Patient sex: M
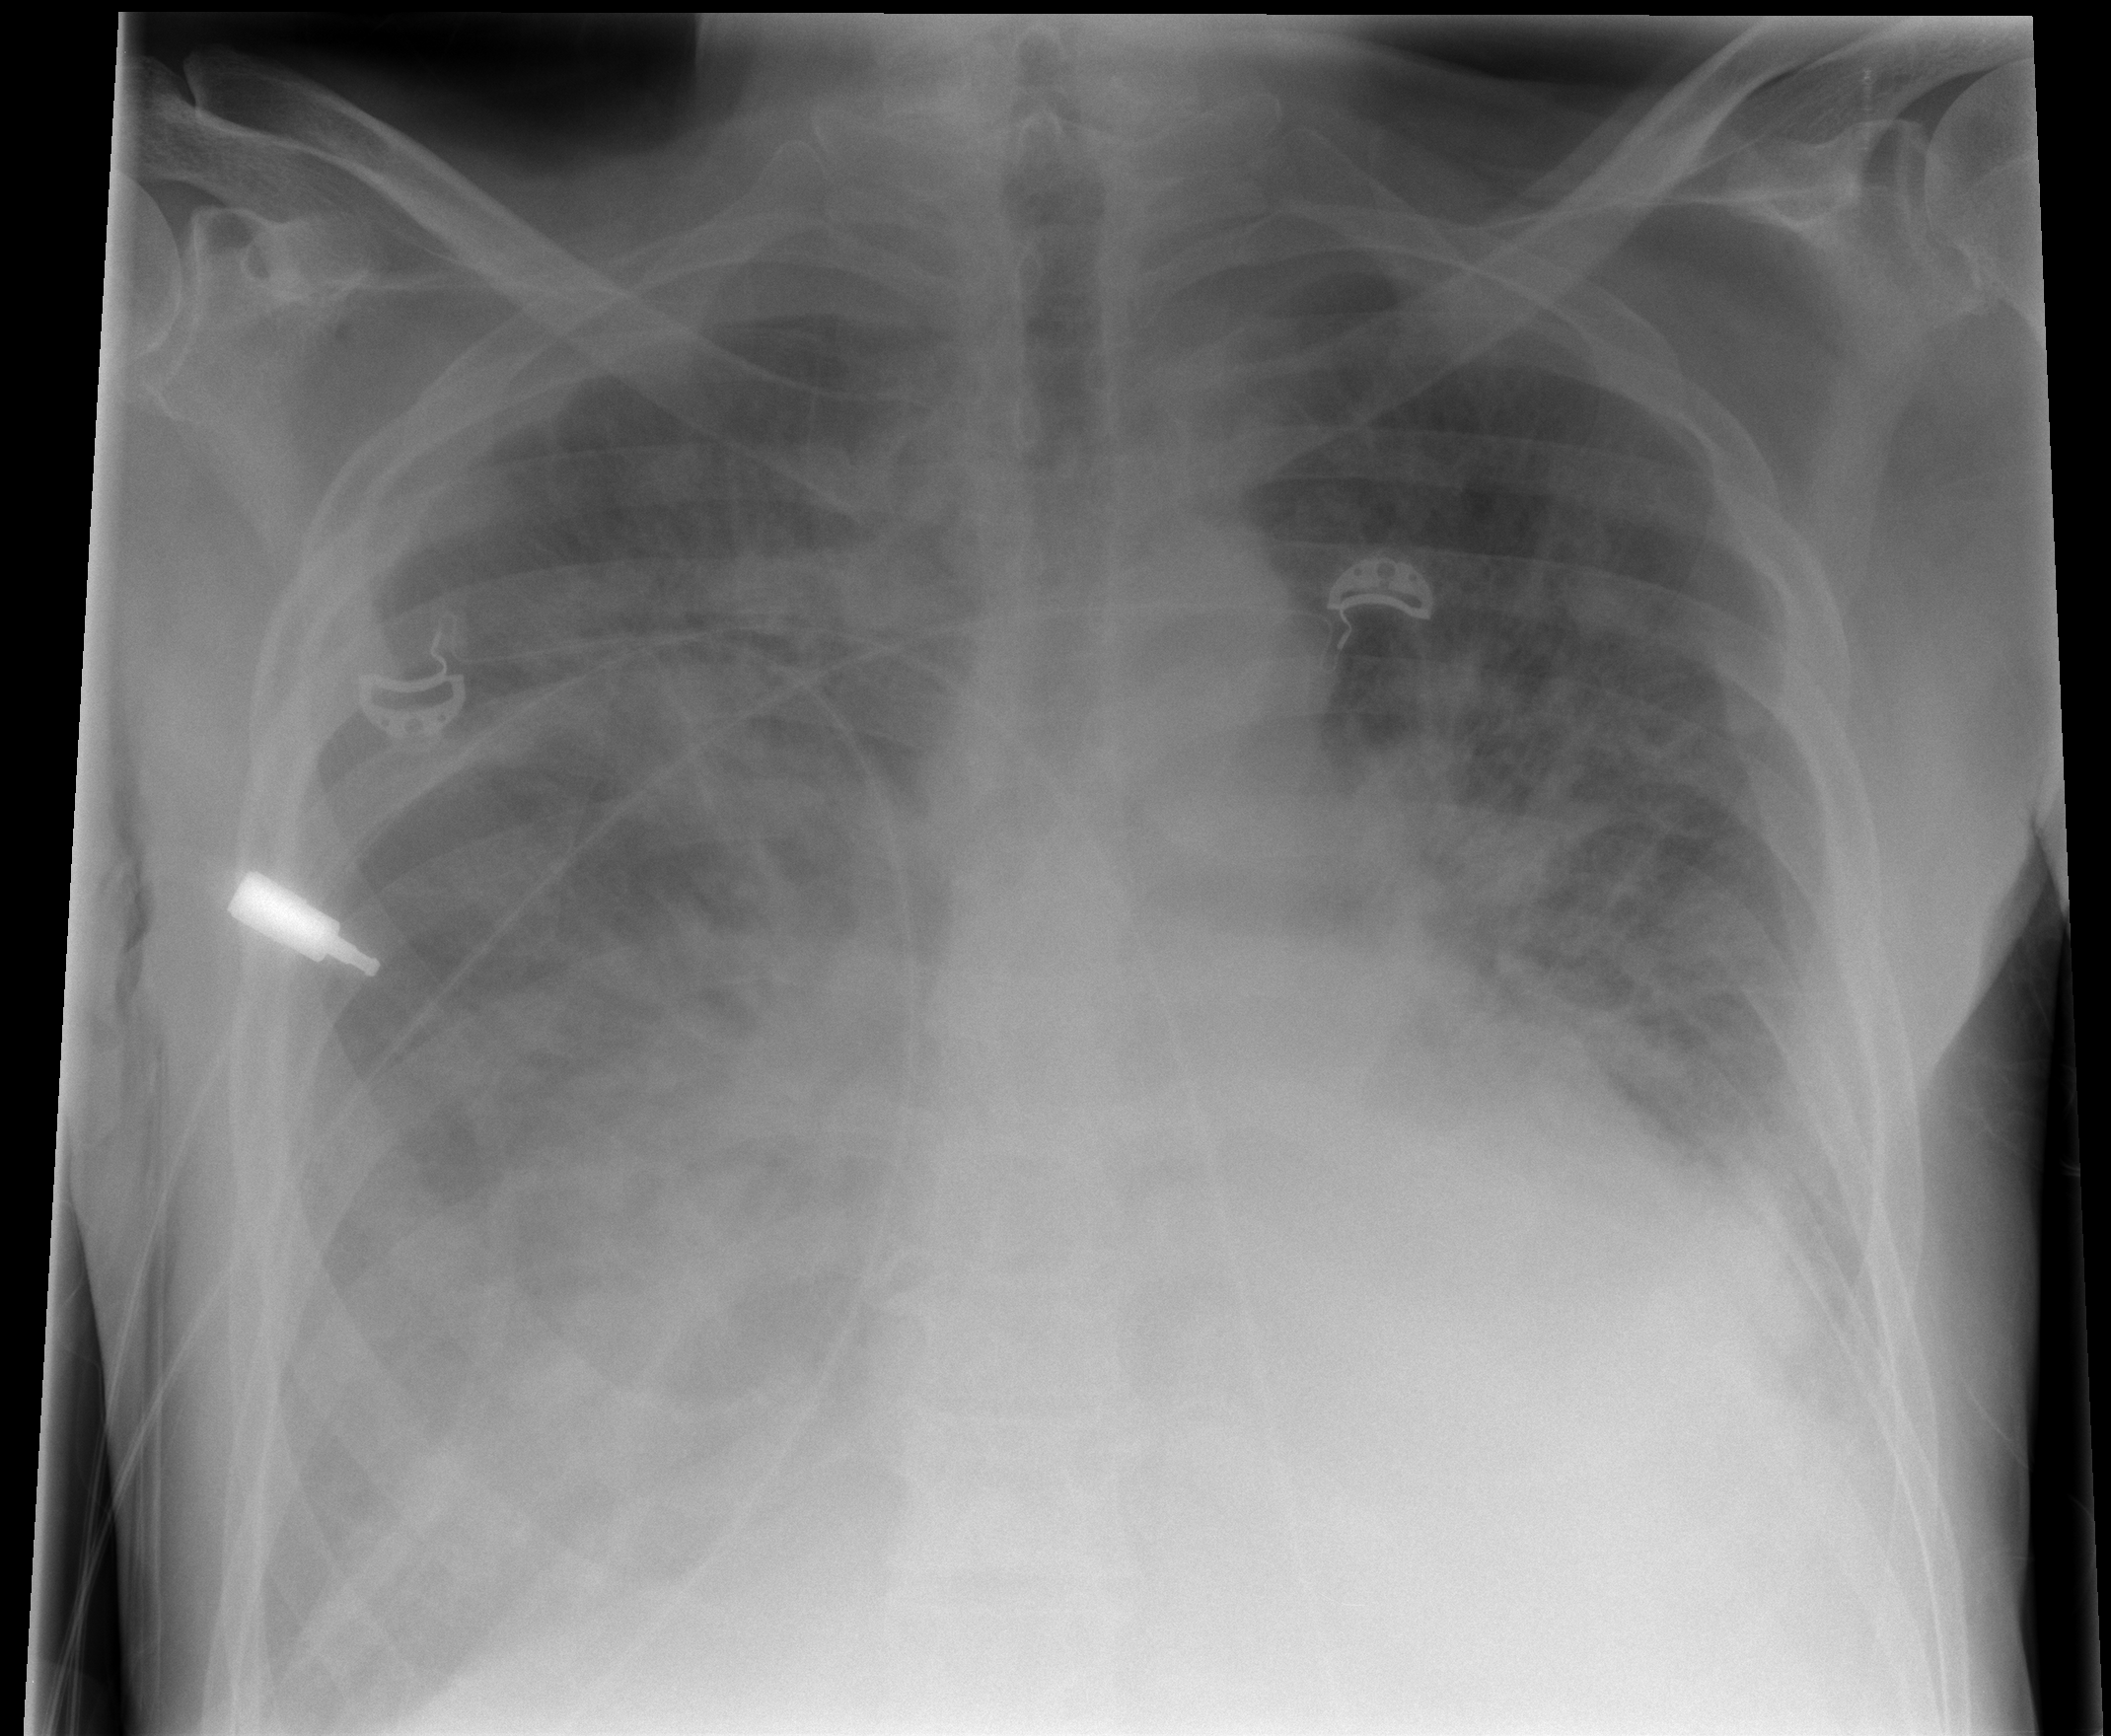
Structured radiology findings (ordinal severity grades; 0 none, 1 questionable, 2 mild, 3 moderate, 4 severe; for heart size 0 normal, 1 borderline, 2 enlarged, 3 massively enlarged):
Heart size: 2
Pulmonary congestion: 4
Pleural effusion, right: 3
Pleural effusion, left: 3
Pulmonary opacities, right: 3
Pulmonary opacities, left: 2
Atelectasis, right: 3
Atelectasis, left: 3